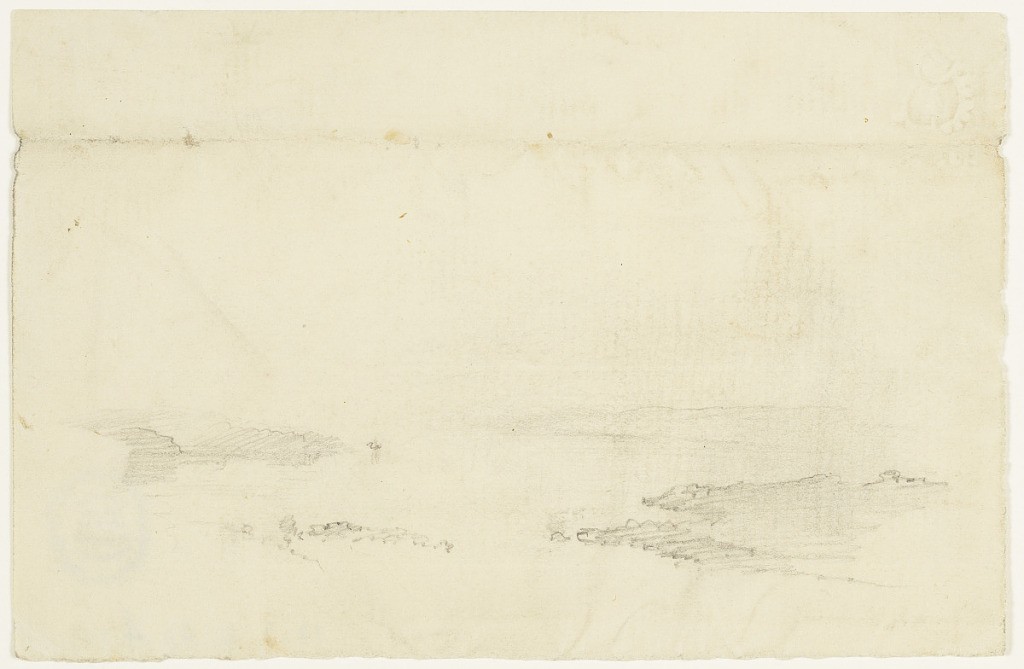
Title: View of the Hudson River from Olana, Hudson, New York
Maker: Frederic Edwin Church, American, 1826–1900
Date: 1870–75
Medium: Graphite on white laid paper
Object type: Drawing
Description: Landscape sketch showing a view of the Hudson River and its wooded banks, looking south from the artist's property in Hudson, New York, known as Olana. At center, a miniscule boat floats on a wide portion of the Hudson River. It's hilly and heavily wooded banks loosely rendered in the middle distance at left and right.